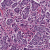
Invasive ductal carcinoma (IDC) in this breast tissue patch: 1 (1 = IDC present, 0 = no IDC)